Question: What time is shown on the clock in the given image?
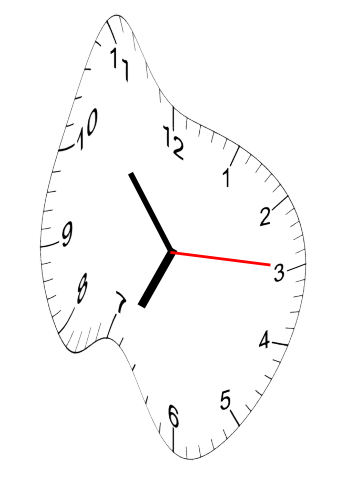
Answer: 06:53:15